五年级 · 立体几何学
计算下面图形的表面积和体积。

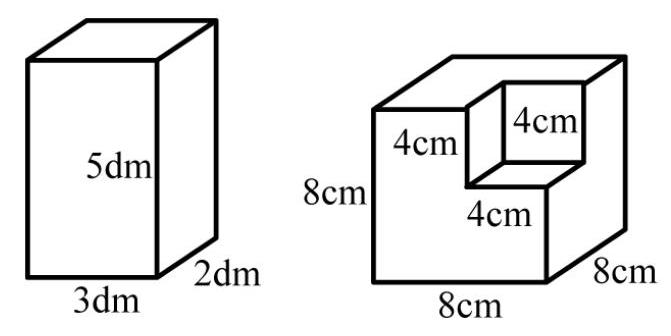
答案: 解表面积是 62 平方分米; 体积是 30 立方分米; 表面积是 384 平方厘米; 体积是 448 立方厘米

【分析】根据长方体的表面积 $=($ 长 $\times$ 宽 + 长 $\times$ 高十宽 $\times$ 高 $) \times 2$, 用 $(3 \times 2+3 \times 5+2 \times 5) \times 2$ 即可求出长方体的表面积, 根据长方体的体积 $=$ 长 $\times$ 宽 $\times$ 高, 用 $3 \times 2 \times 5$ 即可求出长方体的体积;

一个棱长为 8 厘米的正方体挖去一个棱长为 4 厘米的正方体, 表面积不变, 根据正方体的表面积=棱长 $\times$ 棱长 $\times 6$, 用 $8 \times 8 \times 6$ 即可求出右边的表面积; 根据正方体的体积 $=$ 棱长 $\times$ 棱长 $\times$ 棱长, 用 $8 \times 8 \times 8-4 \times 4 \times 4$即可求出右边的体积。

【详解】 $(3 \times 2+3 \times 5+2 \times 5) \times 2$

$=(6+15+10) \times 2$

$=31 \times 2$

$=62$ (平方分米)

$3 \times 2 \times 5$

$=6 \times 5$

$=30$ （立方分米）

长方体的表面积是 62 平方分米, 体积是 30 立方分米。

$8 \times 8 \times 6$

$=64 \times 6$

$=384$ (平方厘米)

$8 \times 8 \times 8-4 \times 4 \times 4$

$=512-64$

$=448$ （立方厘米）

右图的表面积是 384 平方厘米, 体积是 448 立方厘米。